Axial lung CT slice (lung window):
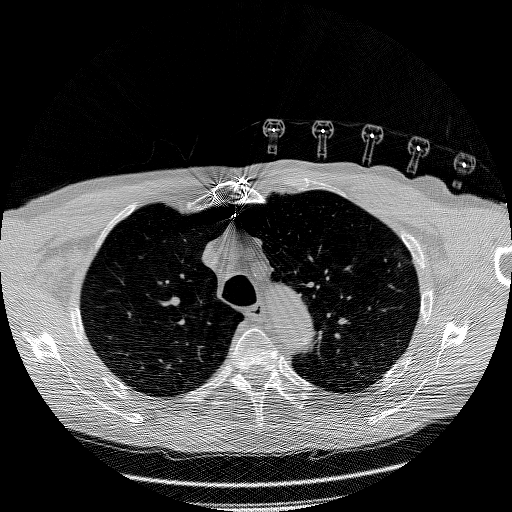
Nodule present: yes
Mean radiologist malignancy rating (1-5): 4